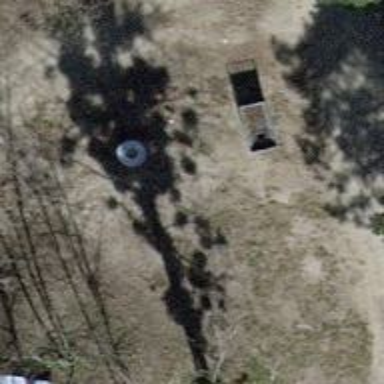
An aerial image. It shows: Barbecue facility.